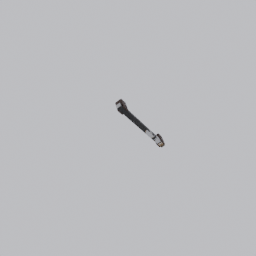
Label: mechanical